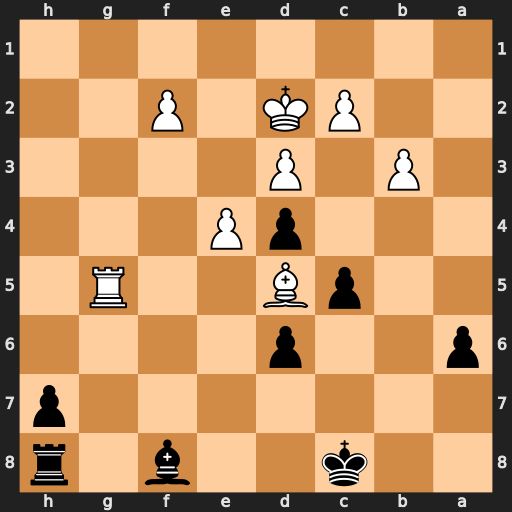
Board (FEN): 2k2b1r/7p/p2p4/2pB2R1/3pP3/1P1P4/2PK1P2/8
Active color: b
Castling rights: -
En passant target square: -
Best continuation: Bh6 f4 Bxg5